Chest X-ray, AP view. Patient: 34 years old, sex F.
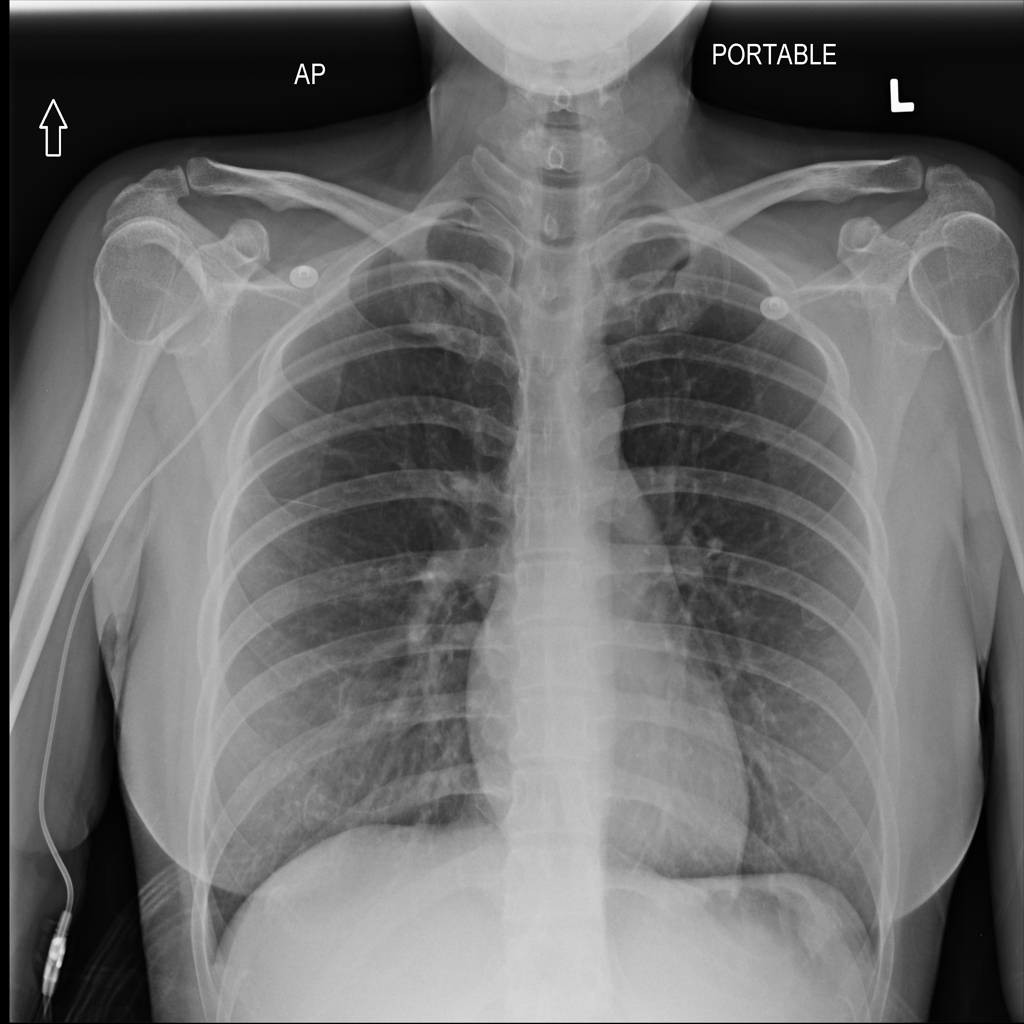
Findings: No Finding